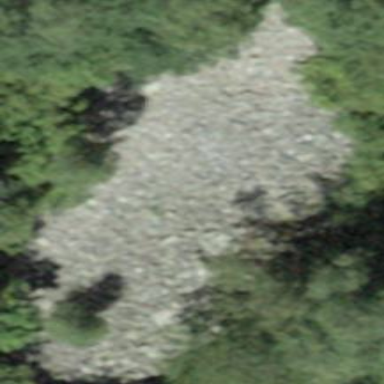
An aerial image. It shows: Scree landscape.